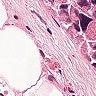
Metastatic tissue present: yes